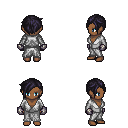
a pixel art fantasy rpg character, female body template, human, dark skin, white robe, white pants, raven pixie cut hairstyle, metal gloves, four views (front, back, left, right), 2x2 character sprite sheet, small pixel art, hard edges, no anti-aliasing